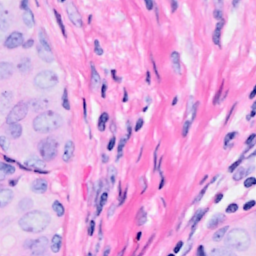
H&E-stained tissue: Breast